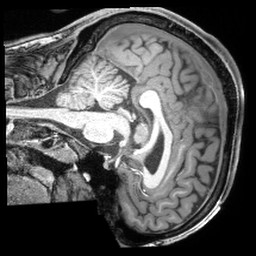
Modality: T1w
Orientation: sagittal
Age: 29
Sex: male
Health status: healthy
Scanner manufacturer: siemens
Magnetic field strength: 3 T
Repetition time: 2.4 s
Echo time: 0.00194 s